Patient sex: F
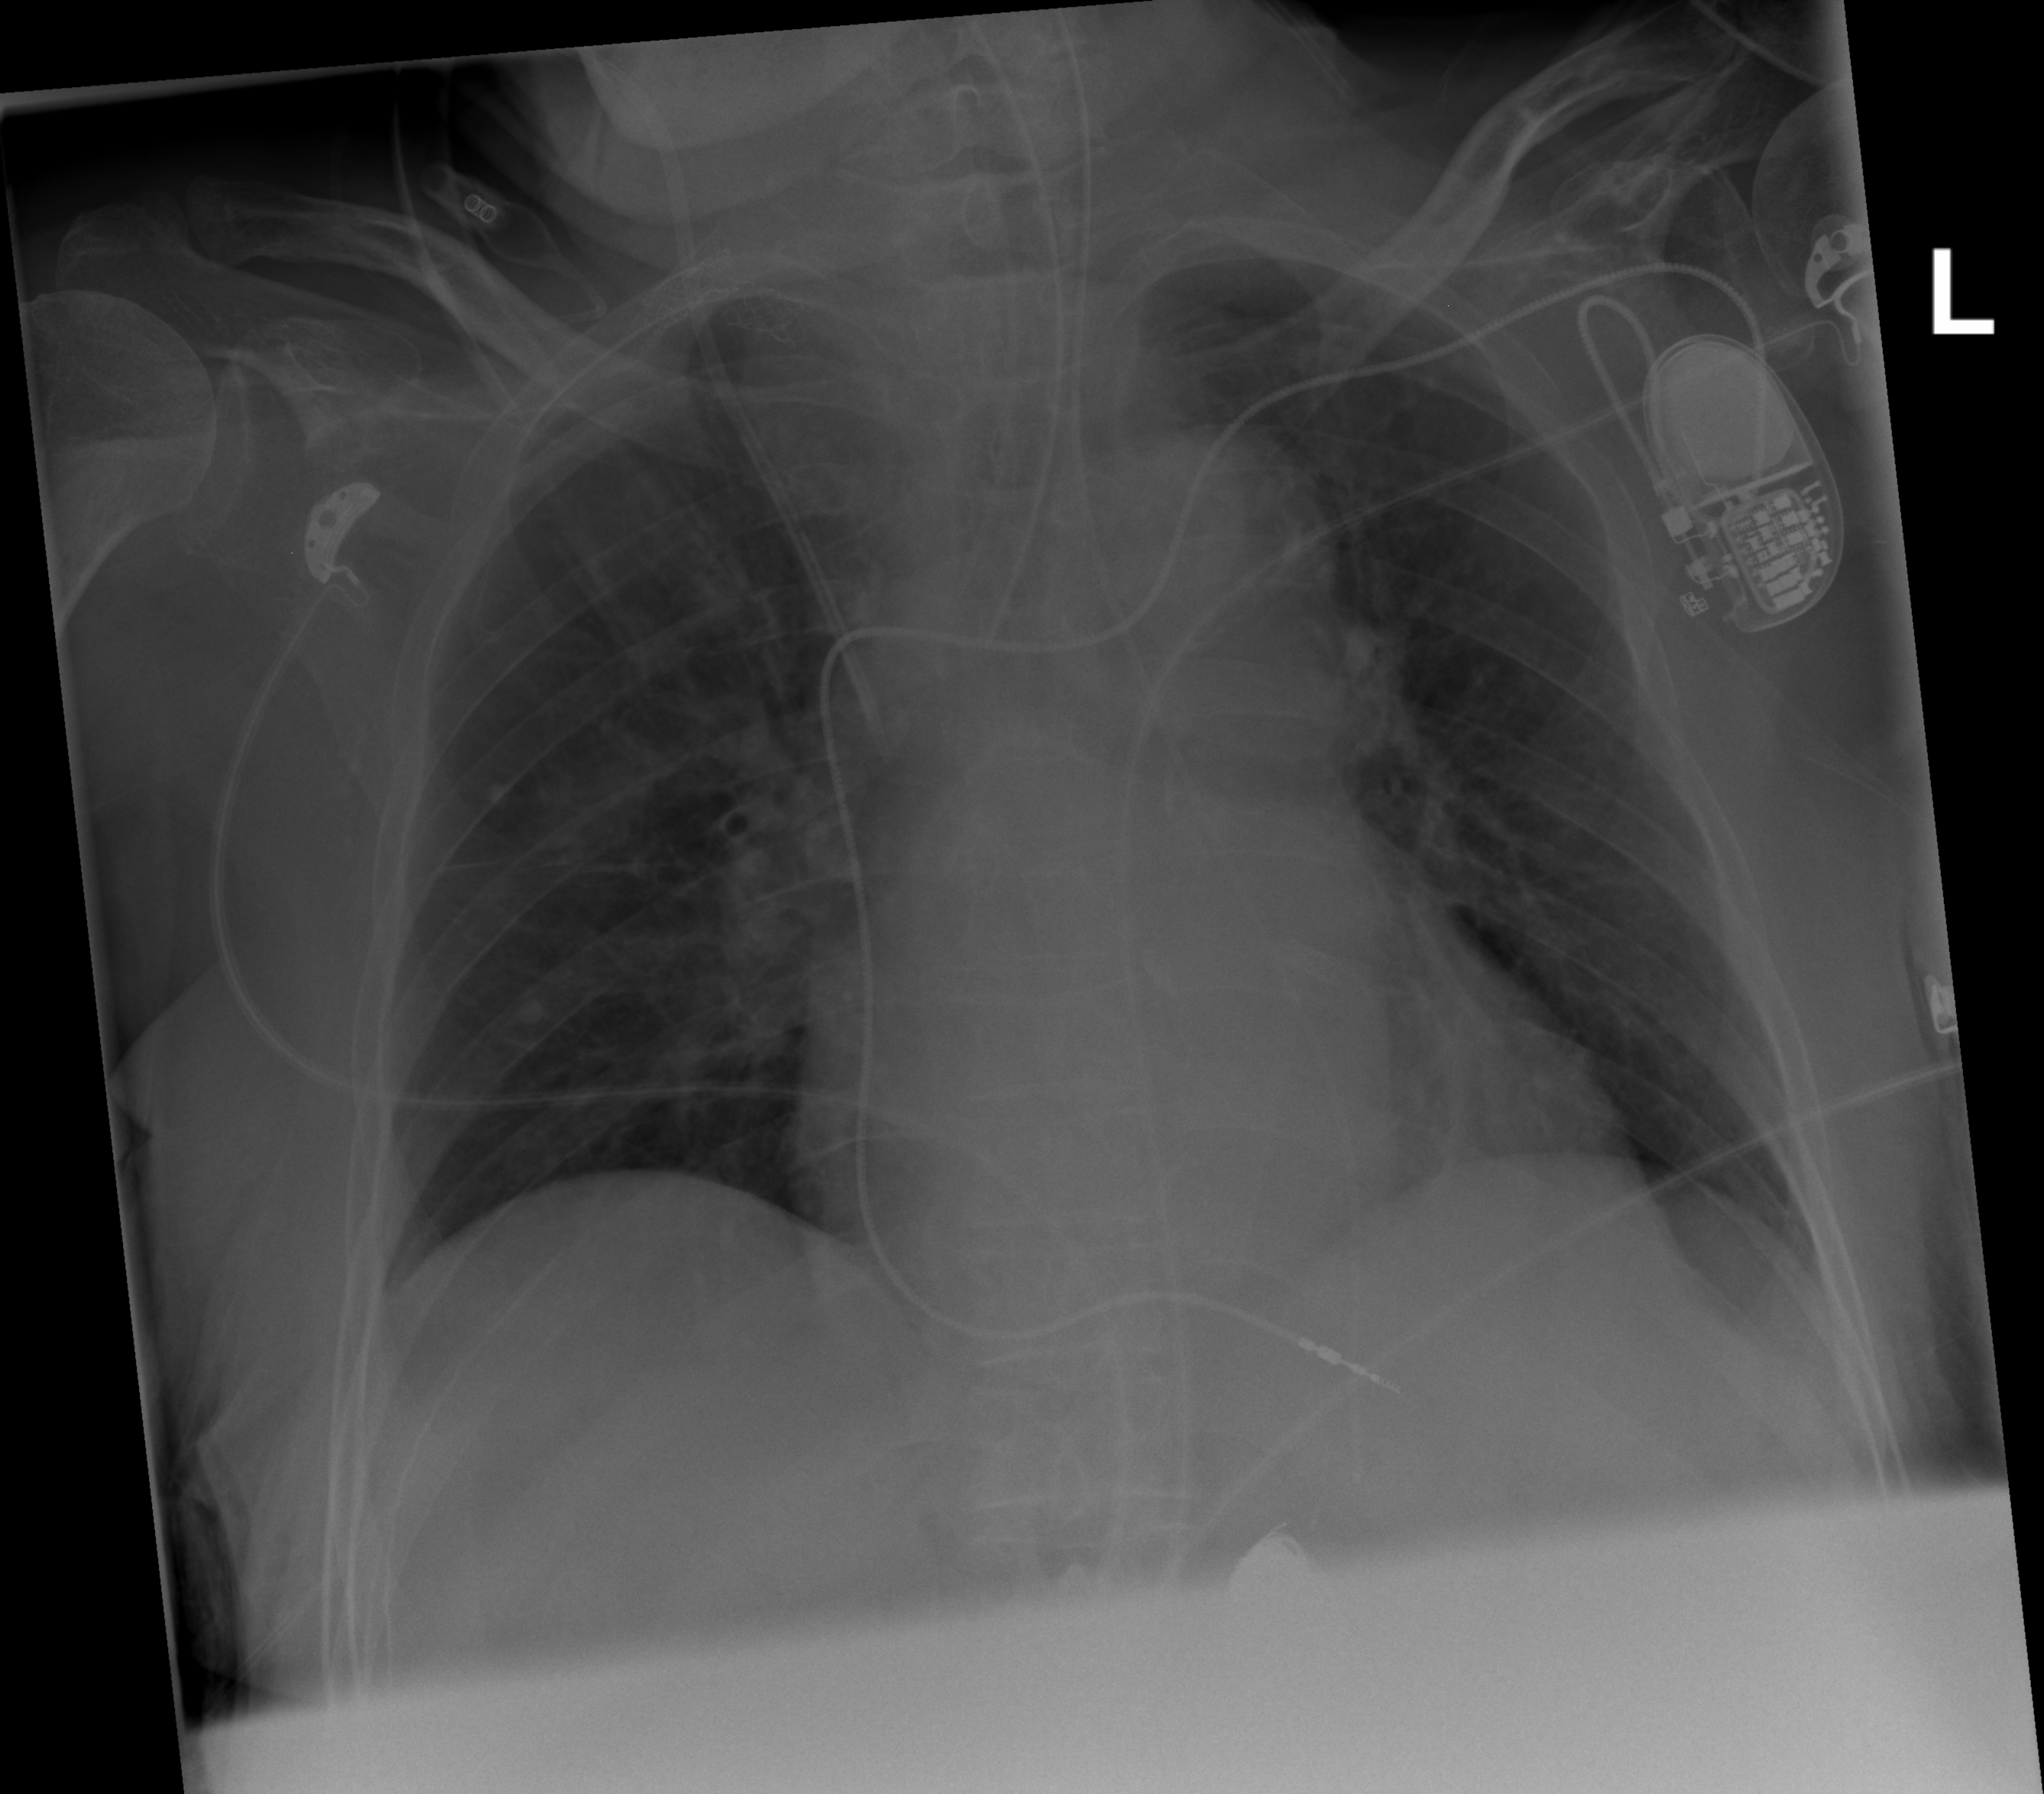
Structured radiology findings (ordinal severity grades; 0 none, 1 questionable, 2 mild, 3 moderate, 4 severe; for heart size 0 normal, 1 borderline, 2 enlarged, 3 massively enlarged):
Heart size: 1
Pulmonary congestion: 0
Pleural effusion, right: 0
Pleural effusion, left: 0
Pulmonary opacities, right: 0
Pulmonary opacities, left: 0
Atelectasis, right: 2
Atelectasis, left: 2